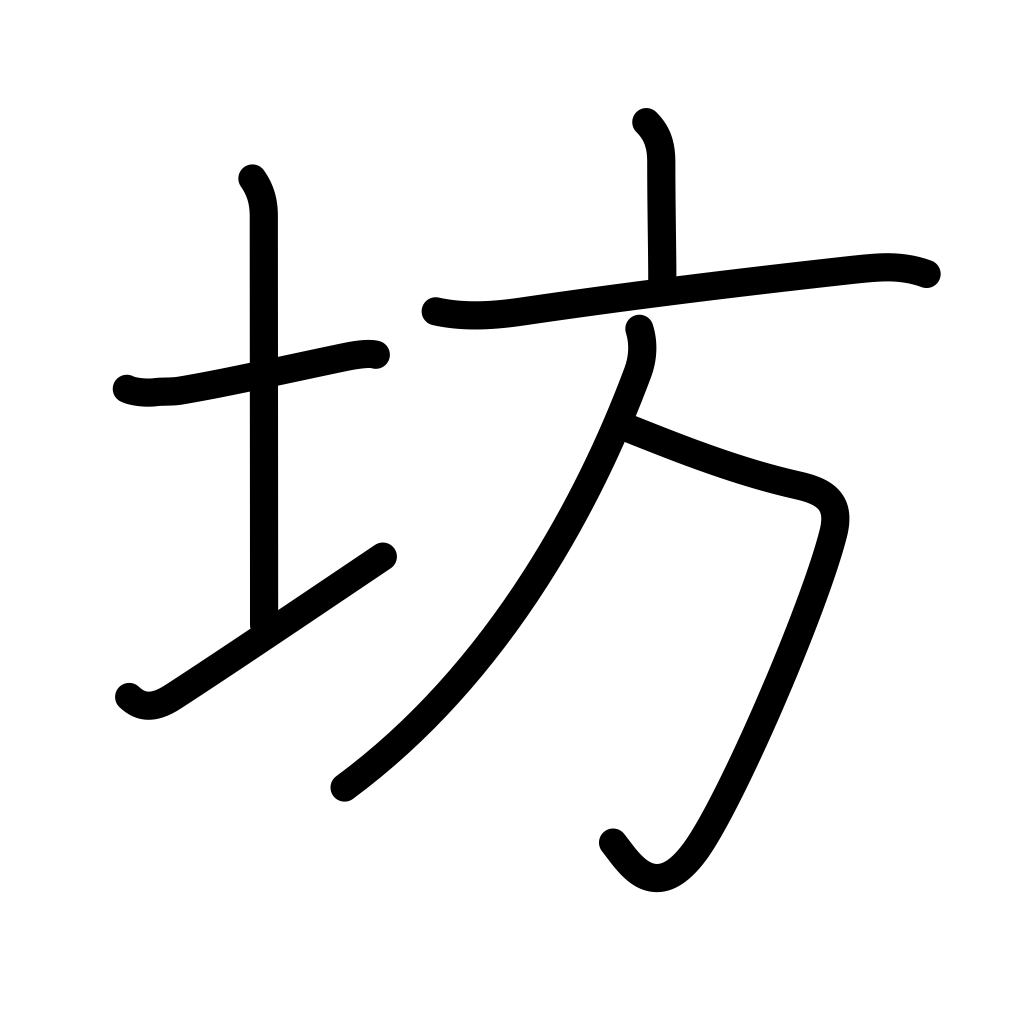
Meaning: boy, priest's residence, priest